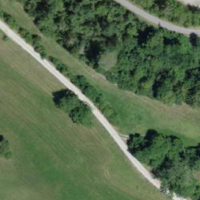
EUNIS habitat code: 24
Species observed at this site:
Juglans regia